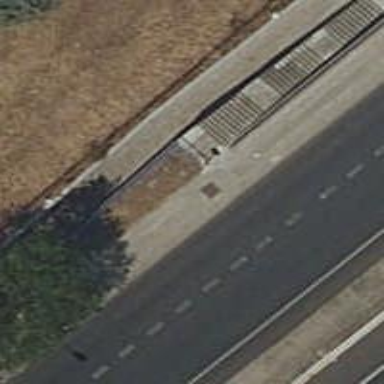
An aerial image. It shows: Set of steps on the road.